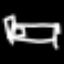
Label: bed